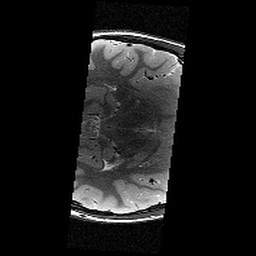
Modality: T2w
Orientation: axial
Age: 12
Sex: female
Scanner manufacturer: siemens
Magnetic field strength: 3 T
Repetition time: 7.7 s
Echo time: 0.067 s